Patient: sex F, age 60
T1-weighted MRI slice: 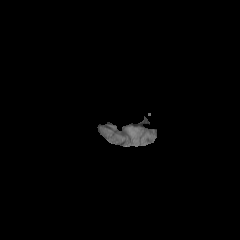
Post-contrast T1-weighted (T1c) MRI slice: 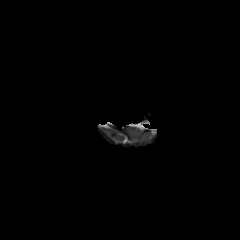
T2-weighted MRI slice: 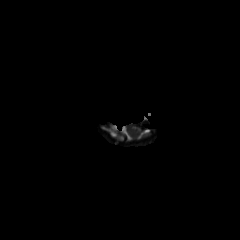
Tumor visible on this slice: no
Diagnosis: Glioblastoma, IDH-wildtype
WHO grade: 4